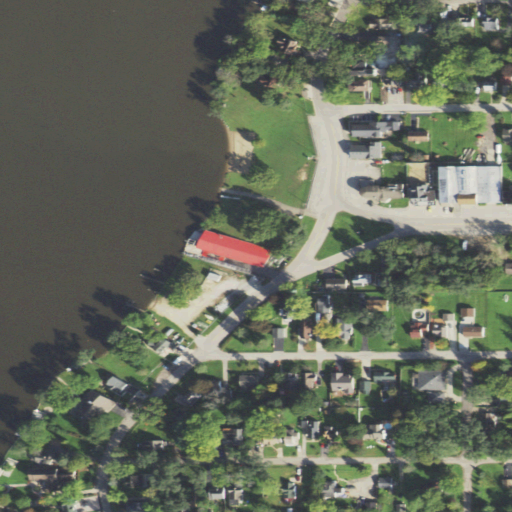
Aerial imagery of beach in Illinois named Wonder Center Beach containing low intensity development, open water, medium intensity development, open development, and high intensity development